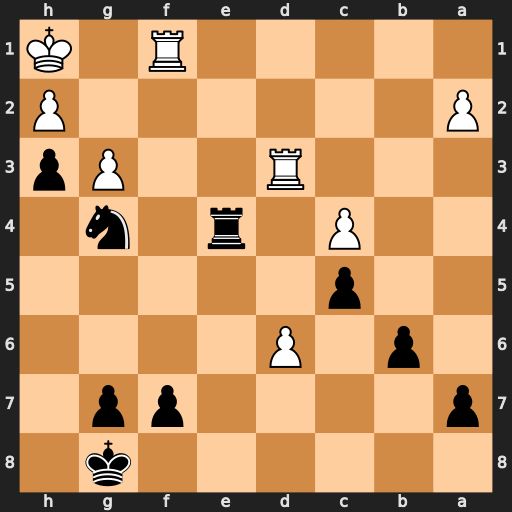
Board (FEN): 6k1/p4pp1/1p1P4/2p5/2P1r1n1/3R2Pp/P6P/5R1K
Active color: b
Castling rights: -
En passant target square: -
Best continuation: Nf2+ Kg1 Nxd3